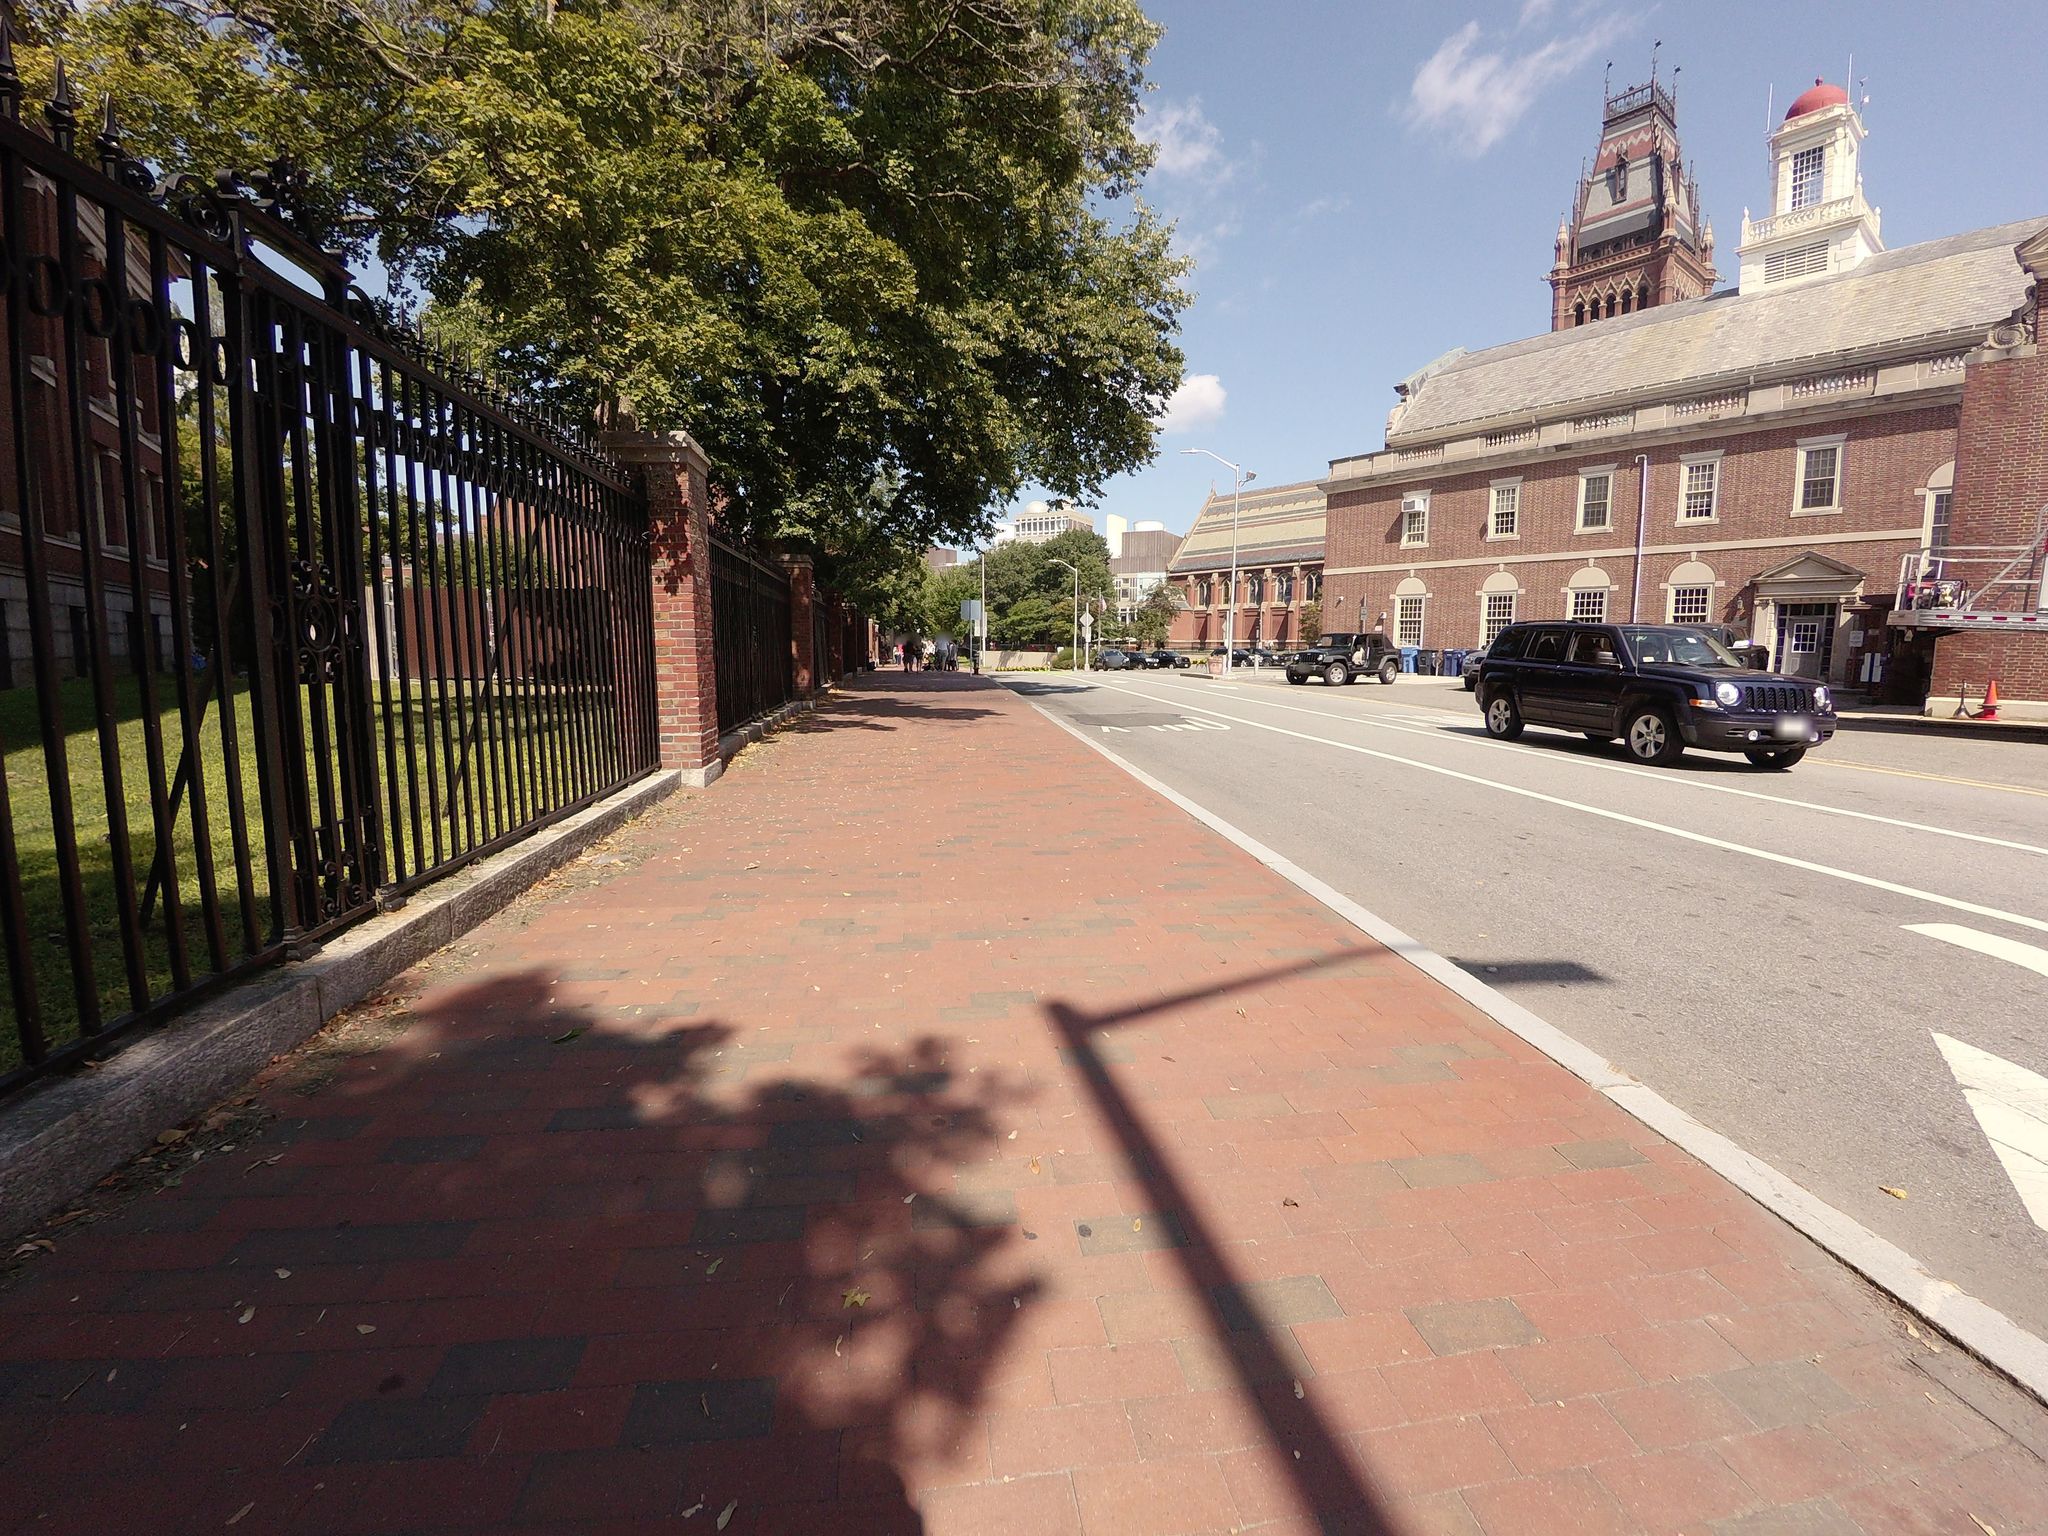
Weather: clear
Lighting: day
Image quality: good
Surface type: cycling surface
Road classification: tertiary
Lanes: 2
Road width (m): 24.4
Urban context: urban centre
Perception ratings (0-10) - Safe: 6.93, Lively: 5.83, Beautiful: 8.51, Boring: 2.44, Depressing: 1.46, Wealthy: 5.36